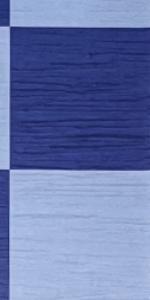
Label: Empty